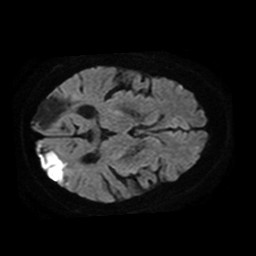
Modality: TRACE
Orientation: axial
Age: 78
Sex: female
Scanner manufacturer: philips
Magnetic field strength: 1.5 T
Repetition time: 3.261 s
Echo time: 0.09411 s